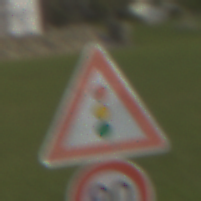
Verkehrszeichen: Lichtzeichenanlage
Zusatzzeichen unten: Geschwindigkeit90
Umgebung: Outdoor, Suburban
Tageszeit: MorningAfternoon
Wetter: PartlyCloudy
Licht: Natural
Jahreszeit: NotSpecified
Kontrast: HighContrast